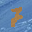
Label: 7